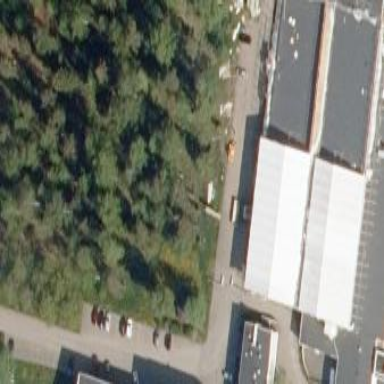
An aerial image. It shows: Industrial building with flat roof.